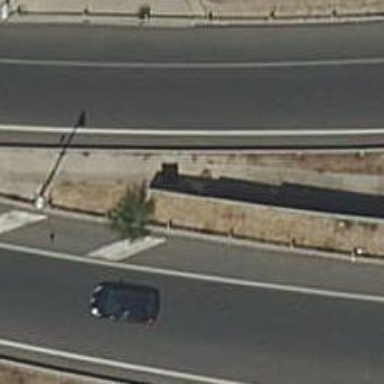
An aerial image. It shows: Guard rail.